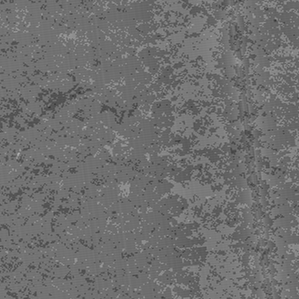
Label: frost